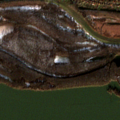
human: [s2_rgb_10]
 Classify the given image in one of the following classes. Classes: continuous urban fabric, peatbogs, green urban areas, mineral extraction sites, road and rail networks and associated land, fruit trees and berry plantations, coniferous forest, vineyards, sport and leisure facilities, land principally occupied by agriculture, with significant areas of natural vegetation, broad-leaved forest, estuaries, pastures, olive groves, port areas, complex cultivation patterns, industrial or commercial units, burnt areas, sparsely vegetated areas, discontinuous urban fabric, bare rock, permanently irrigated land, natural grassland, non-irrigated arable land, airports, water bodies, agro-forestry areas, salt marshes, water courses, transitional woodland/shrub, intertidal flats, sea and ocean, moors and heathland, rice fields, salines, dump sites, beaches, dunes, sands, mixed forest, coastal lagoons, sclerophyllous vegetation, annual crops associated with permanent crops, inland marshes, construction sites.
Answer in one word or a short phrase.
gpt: discontinuous urban fabric, non-irrigated arable land, broad-leaved forest, transitional woodland/shrub, water courses, water bodies